Question: i have recently run into a strange problem. i have a table in db named Task. A Task may have a parent task and more than one child tasks (self join). i have written a stored procedure that returns me all the tasks in the project their children and sub children upto n level using CTE (common table expression). my required result is as follows
the result is successfully achieved. you can see the indentation in first column to show hierarchical relation. the problem is that i m doing it in a "bad way". below is my view code
'''
<table cellspacing="0">
<%foreach (var it in Model.list.Where(x=>x.ParentID == null))
{
int x = 1;%>
<tr>
<td width="150"><div class="wrapper" style="width:18px;">&nbsp;</div><%:it.TOC %></td>
<td><%:it.label %></td>
<td><%:it.StartDate%></td>
<td><%:it.EndDate%></td>
<td><%:it.smallDescription %></td>
</tr>
<%=Model.CallRecursion(it,Model.list,ref x) %>
<%} %>
'''
u can see that Call recursion method has been defined on model that is returning the html string recursively. below is the code of CallRecursion method.
'''
public string CallRecursion(TempModel item, List<TempModel> all,ref int count)
{
if(all.Where(x=>x.ParentID == item.ID).Count() == 0)
return "";
else
{
count++;
string retval = "<tr>";
foreach (var kids in all.Where(x => x.ParentID == item.ID))
{
retval += "<td><div style='width:"+count*18+"px;' class='wrapper'>&nbsp;</div><span>" + kids.TOC + "</span></td><td>" + kids.label + "</td><td>" + kids.StartDate + "</td><td>" + kids.EndDate+"</td><td>"+kids.smallDescription+"</td></tr>"+
CallRecursion(kids, all,ref count);
}
count--;
return retval;
}
}
'''
my question is how i can achieve this target in a cleaner way. i have no idea if i can call partial views recursively to render the html and if so what would be the dynamics. comments and suggestions are appreciated.
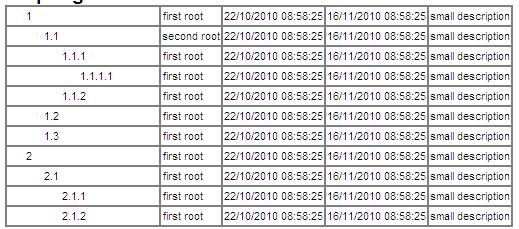
Answer: Why not modify your CTE to give you results as follows specifies which level in the tree each row is. In this way SQL is already doing the recursive calls, so why redo this in your application code.
In this way, your method can then be simplified to just multiplying the 'TreeLevel' by the amount of pixels to give the correct indentation. No need for recursion. Simply loop through the resultant model.
In any case, I think you will have more value of having each items TreeLevel because you could possibly do other things like 'give me an overview of all root nodes' resulting in rows where 'Number' equals 1, 2 and 3
'''
TreeLevel Number Other_data
0 1 ...
1 1.1 ...
1 1.2 ...
2 1.2.1 ...
2 1.2.1 ...
0 2 ...
1 2.1 ...
1 2.2 ...
2 2.1.2 ...
3 2.1.2.1 ...
0 3 ...
'''
With regards to the CTE, have a look at this <URL> value as part of the CTE result set.
Other notes concerning your original code - use the the TagBuilder classes when constructing HTML from code. IMO, that will be much cleaner and better. No magic strings building..